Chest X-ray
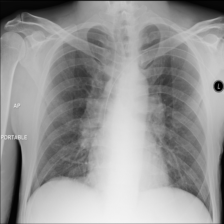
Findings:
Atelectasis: negative
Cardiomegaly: negative
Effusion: negative
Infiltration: negative
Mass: negative
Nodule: negative
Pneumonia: negative
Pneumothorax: negative
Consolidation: negative
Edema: negative
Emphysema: negative
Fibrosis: negative
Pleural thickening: negative
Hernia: negative